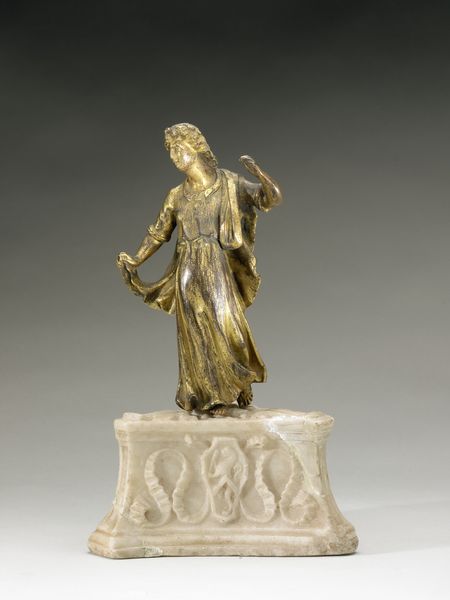
Titel: Genius
Standort: Amsterdam
Institution: Rijksmuseum
Schlagwörter: weiß, frau, kleid, marmor, tanz, band, stein, gewand, gold, skulptur, bronze, marmorsockel, plastik, antike, schlange, statuette, löwe, elfenbein, statur, patina, schiach, pattina, linke hand gehoben, rechts schauend